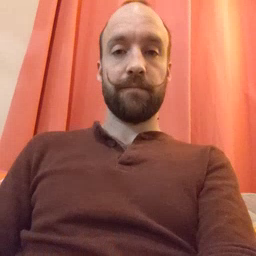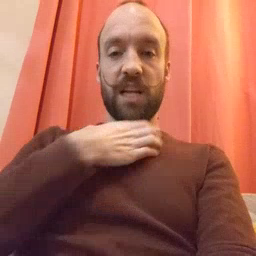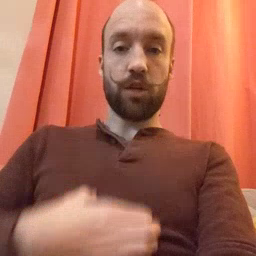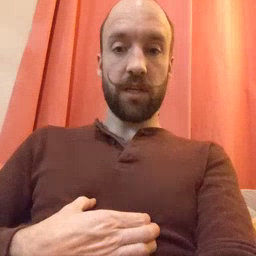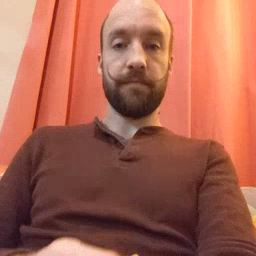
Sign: hungry